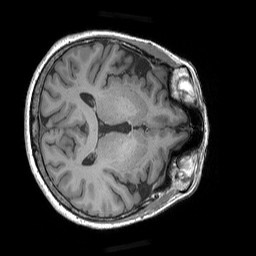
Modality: T1w
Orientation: axial
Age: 69
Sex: female
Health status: healthy
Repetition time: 1.9 s
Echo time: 0.00252 s